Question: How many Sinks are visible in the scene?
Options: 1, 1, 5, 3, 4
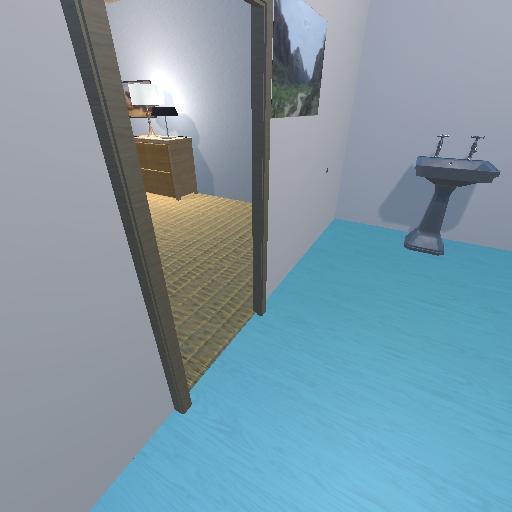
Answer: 1